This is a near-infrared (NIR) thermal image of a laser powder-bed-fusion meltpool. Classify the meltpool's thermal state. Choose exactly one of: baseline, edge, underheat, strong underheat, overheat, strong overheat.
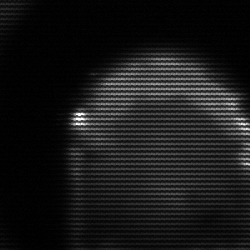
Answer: edge